Question: I have a WPF conundrum. I want some text to look like this:
> Enter this info:
[ComboBox]
Alt+E is the access key that focuses the ComboBox, and when Alt is pressed, the E in the text should be underlined.
I can get the access key to work easily:
'''
<Label Target="{Binding ElementName=PreparerComboBox}">
_Enter this preparer's info:</Label>
'''
But then "preparer's" can't be bold because a Label doesn't support Runs (as far as I can tell).
I can do the bolding easily in a TextBlock:
'''
<TextBlock>Enter this <Bold>preparer's</Bold> info:</TextBlock>
'''
But there's no access key defined, so I tried adding my AccessText inside the TextBlock:
'''
<Label Target="{Binding ElementName=PreparerComboBox}">
<TextBlock>
<AccessText>_Enter</AccessText> this <Bold>preparer's</Bold> info:
</TextBlock>
</Label>
'''
But then the AccessText doesn't line up properly with the rest of the text in the TextBlock, and Margin doesn't seem to have any effect on it.
Example:

The best I've come up with so far is this :
'''
<Label Target="{Binding ElementName=PreparerComboBox}">
<WrapPanel>
<AccessText>_E</AccessText>
<TextBlock>nter this <Bold>preparer's</Bold> info:</TextBlock>
</WrapPanel>
</Label>
'''
What am I missing here? Seems like there has to be an easier way.
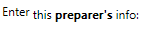
Answer: Didn't change much but how about
'''
<Label Target="{Binding ElementName=PreparerComboBox}">
<StackPanel Orientation="Horizontal">
<AccessText>_Enter</AccessText>
<TextBlock xml:space="preserve"> this <Bold>preparer's</Bold> info:</TextBlock>
</StackPanel>
</Label>
'''